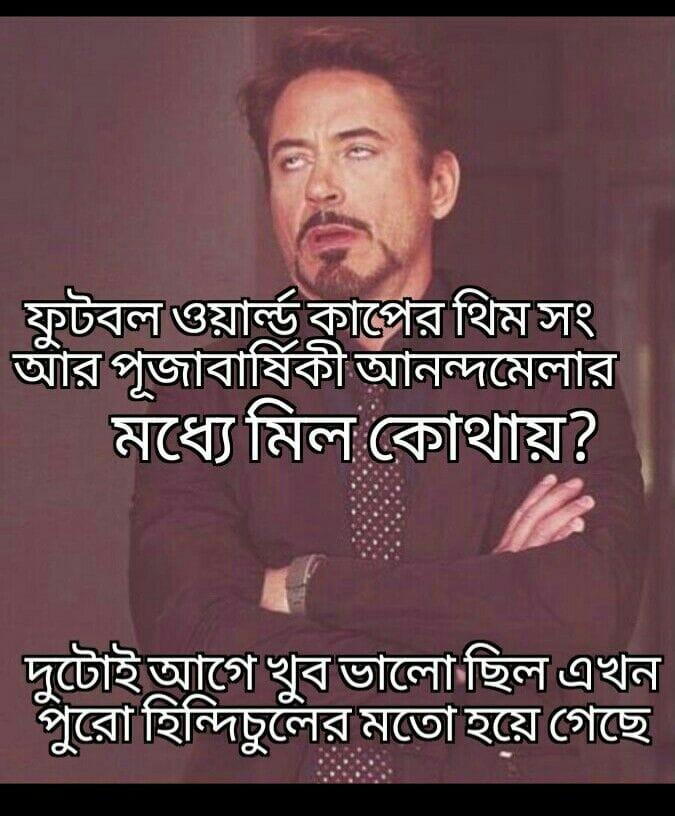
Text: ফুটবল ওয়ার্ল্ড কাপের থিম সং আর পুজাবার্ষিকী আনন্দমেলার মধ্যে মিল কথাই? দুটোই আগে খুব ভালো ছিলো এখন পুরো হিন্দীচুলের মতো হয়ে গেছে।
Label: Hate
Hate category: Political
Targeted group: Organization